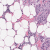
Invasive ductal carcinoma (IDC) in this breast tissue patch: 1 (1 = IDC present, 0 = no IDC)